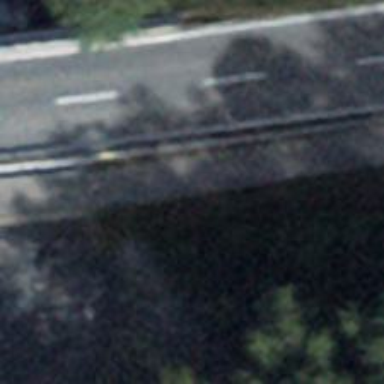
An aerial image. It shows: Asphalt cycleway on bridge.